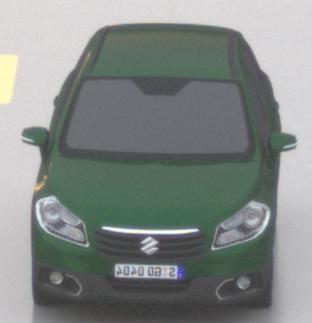
Make: Suzuki
Model: SX4 S-Cross 1.6
Detailed model: SX4 (II) S-Cross
Model produced from: 2013/10
Model produced until: 2015/08
Doors: 5
Color: green
Road condition: wet road
Daytime: sunrise or sunset
Contrast: low contrast